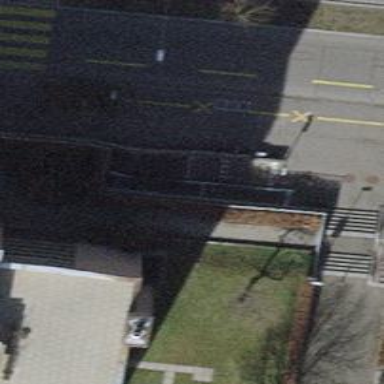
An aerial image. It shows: Concrete steps with ramp.